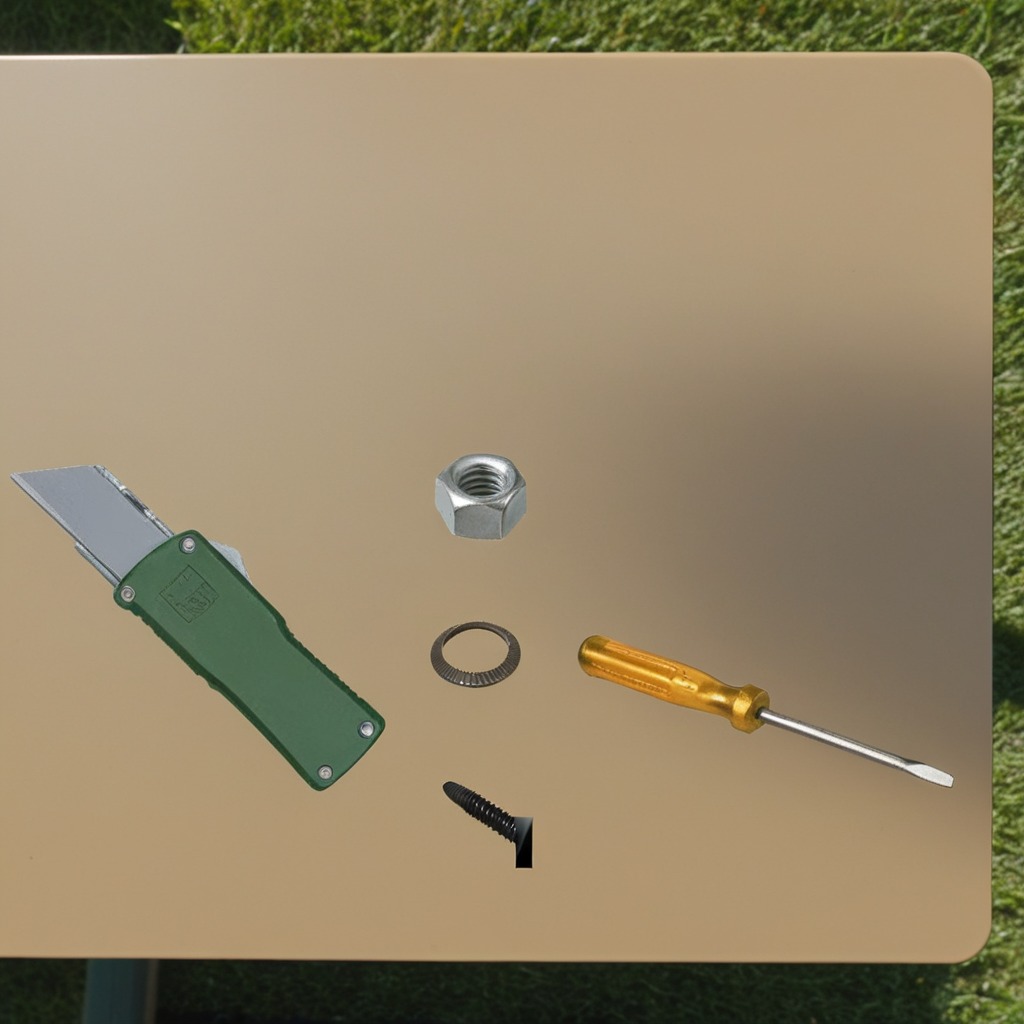
A utility knife, a flat metal washer, a metal machine screw, a screwdriver, and a metal nut are lying on a clean utility table in a temporary outdoor tool station afternoon light present textured surface.